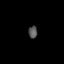
Tissue: lung
Cell type: Myeloid cells
Senescence score: 0.5607
Nuclear area (px): 106
Mean DAPI intensity: 84.047